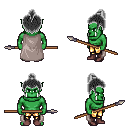
a pixel art fantasy rpg character, male body template, orc, green skin, gray cape, gold greaves, gray short topknot hairstyle, maroon shoes, spear, four views (front, back, left, right), 2x2 character sprite sheet, small pixel art, hard edges, no anti-aliasing